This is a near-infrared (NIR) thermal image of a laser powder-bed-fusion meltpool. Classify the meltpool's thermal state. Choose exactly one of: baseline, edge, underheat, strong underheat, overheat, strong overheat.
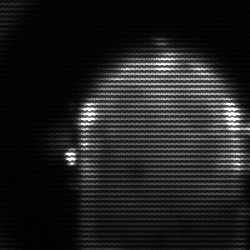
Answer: baseline